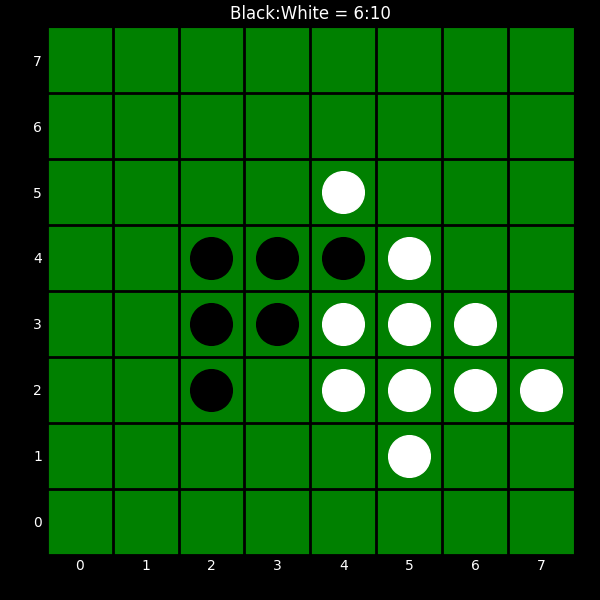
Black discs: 6
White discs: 10